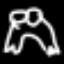
Label: frog